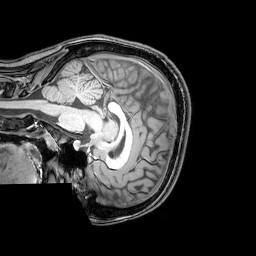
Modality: T1w
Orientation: sagittal
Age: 20
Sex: female
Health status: healthy
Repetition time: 0.081 s
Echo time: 0.037 s